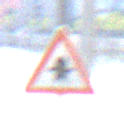
Verkehrszeichen: Vorfahrt
Umgebung: Outdoor, Urban
Tageszeit: MorningAfternoon
Wetter: PartlyCloudy
Licht: Natural
Jahreszeit: NotSpecified
Kontrast: HighContrast